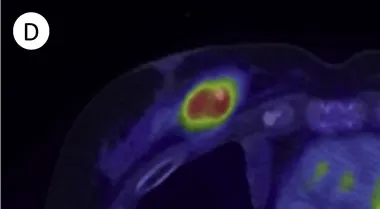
Pre-NAC imaging examinations of the right breast tumor (Fig. C: Dynamic contrast-enhanced T1-weighted 3.0 T magnetic resonance imaging (MRI) with fat suppression (90 s) showed a 3.6-cm oval mass with partially ill-defined and markedly enhanced margins.
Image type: radiology (pet)